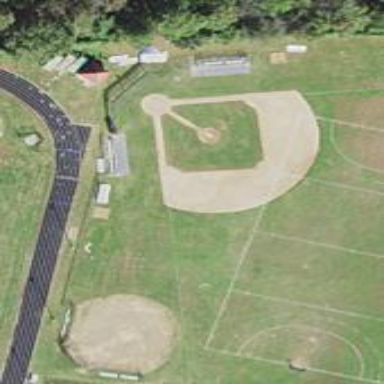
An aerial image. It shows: Baseball pitch for leisure land activities.